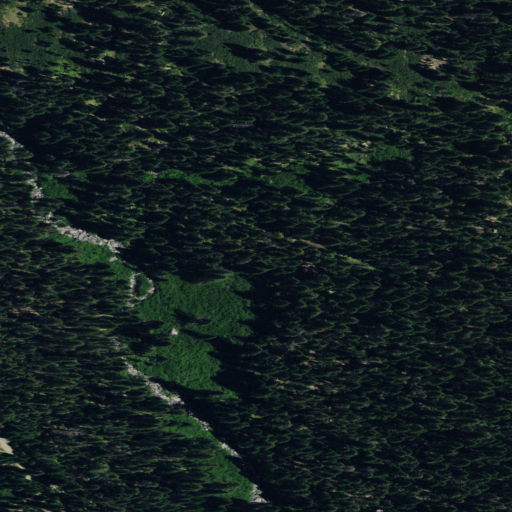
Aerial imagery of valley in California named Dead Horse Canyon containing only evergreen forest